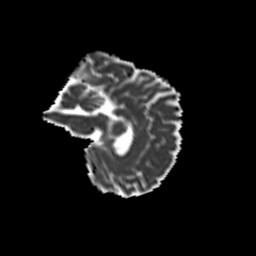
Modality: MD
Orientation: sagittal
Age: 59
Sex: female
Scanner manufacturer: siemens
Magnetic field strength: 3 T
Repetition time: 8.6 s
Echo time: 0.095 s